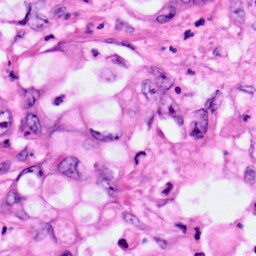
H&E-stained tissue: Pancreatic